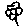
Label: flower